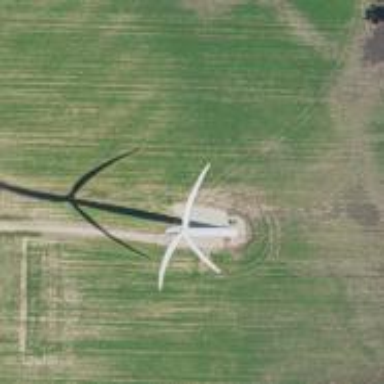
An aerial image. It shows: Wind generator powered by wind turbines of horizontal axis type. It is manufactured by Vestas.